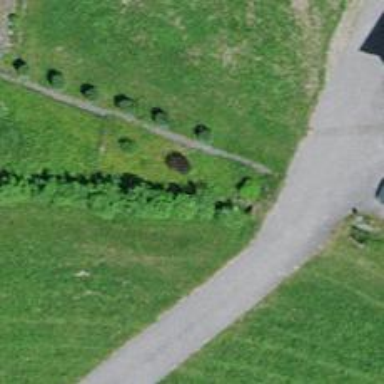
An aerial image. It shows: Culvert tunnel underneath ditch.